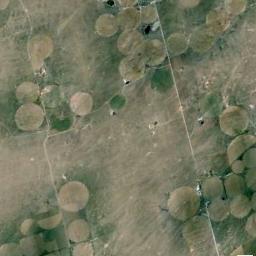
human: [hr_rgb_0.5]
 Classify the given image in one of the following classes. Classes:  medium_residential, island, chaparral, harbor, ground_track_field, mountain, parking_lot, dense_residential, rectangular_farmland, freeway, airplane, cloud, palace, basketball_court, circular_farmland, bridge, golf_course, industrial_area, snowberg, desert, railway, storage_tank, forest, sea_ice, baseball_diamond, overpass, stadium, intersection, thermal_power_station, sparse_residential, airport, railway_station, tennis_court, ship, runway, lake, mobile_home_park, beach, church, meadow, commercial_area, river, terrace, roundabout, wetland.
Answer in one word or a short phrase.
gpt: circular_farmland